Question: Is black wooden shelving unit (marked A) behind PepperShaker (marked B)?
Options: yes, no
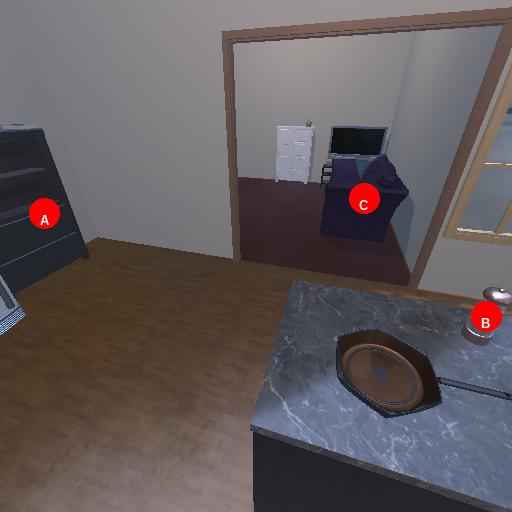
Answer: yes